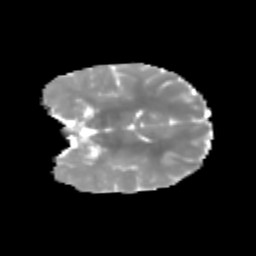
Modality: MD
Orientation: coronal
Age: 8
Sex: female
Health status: healthy